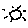
Label: sun